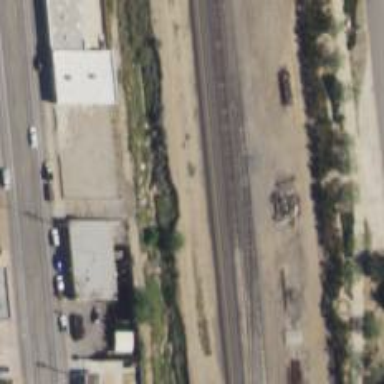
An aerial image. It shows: Railway siding with rails.